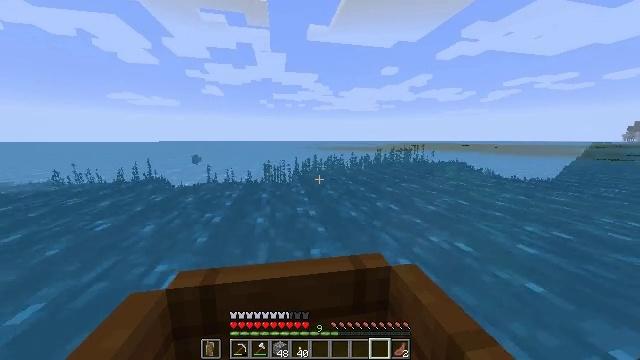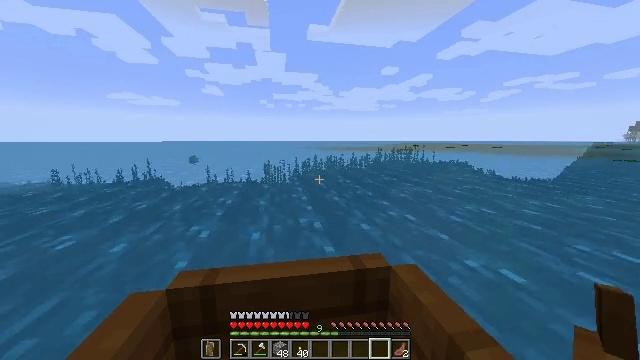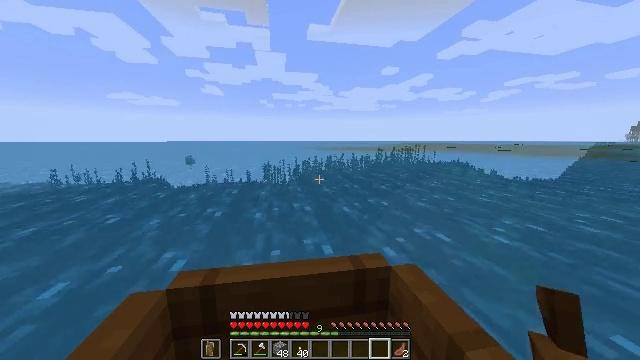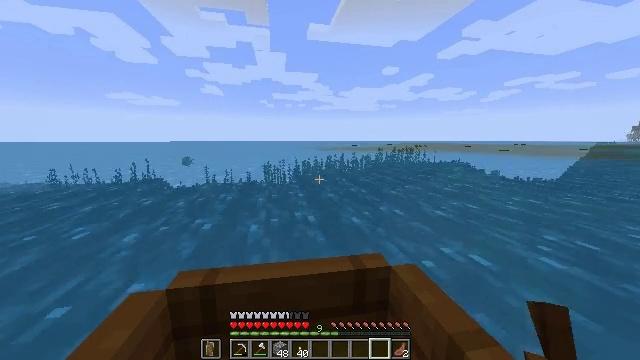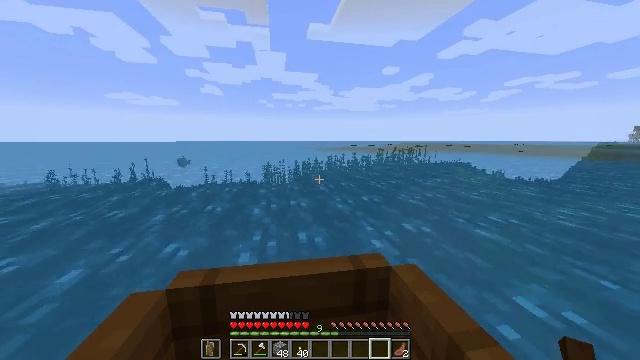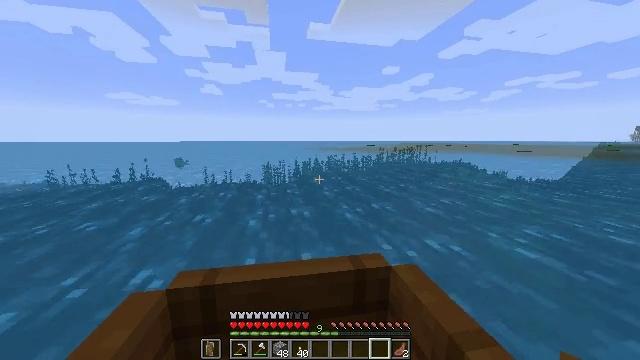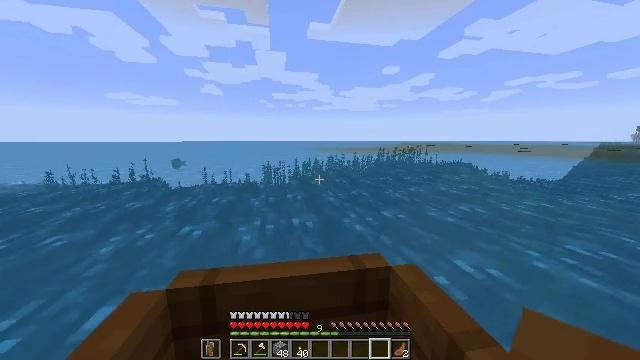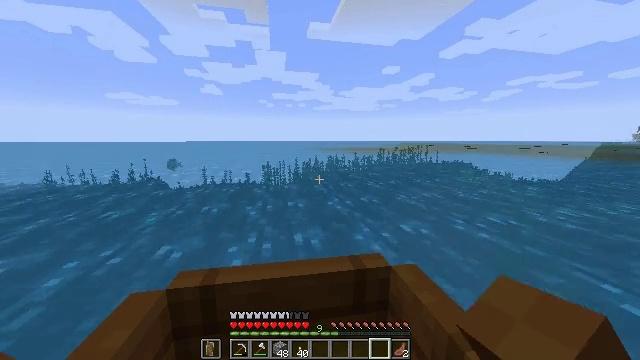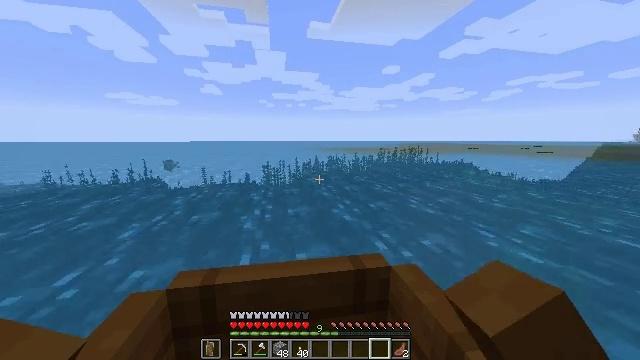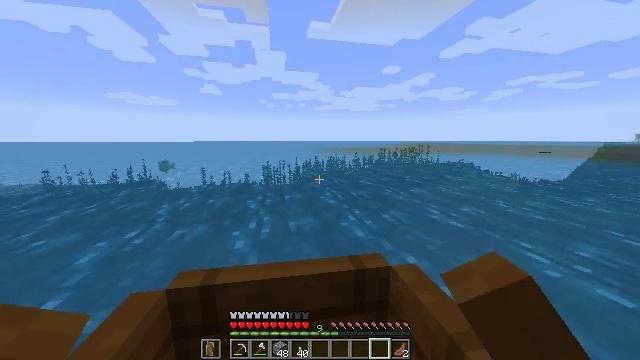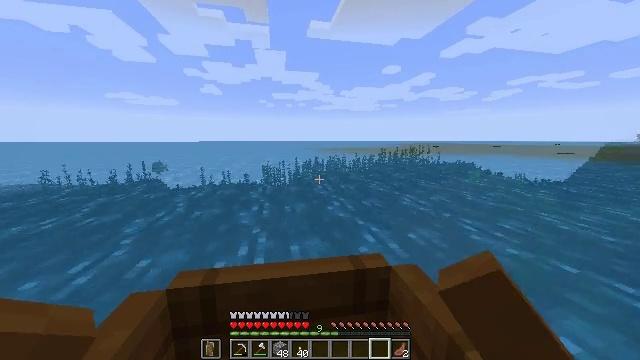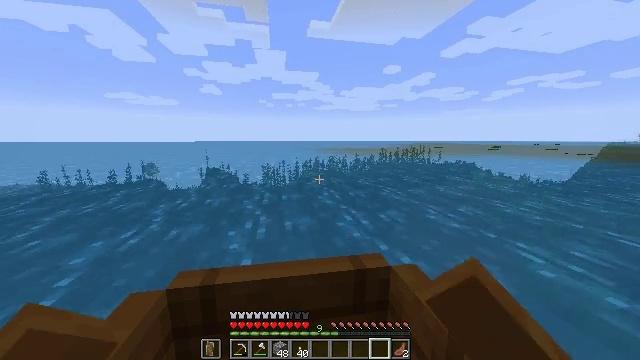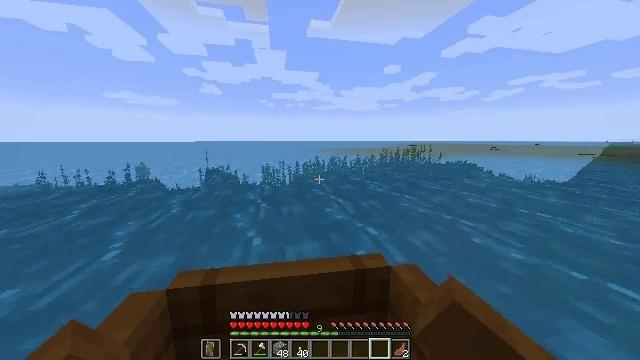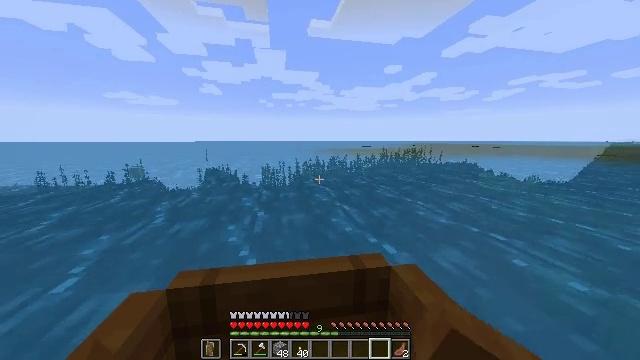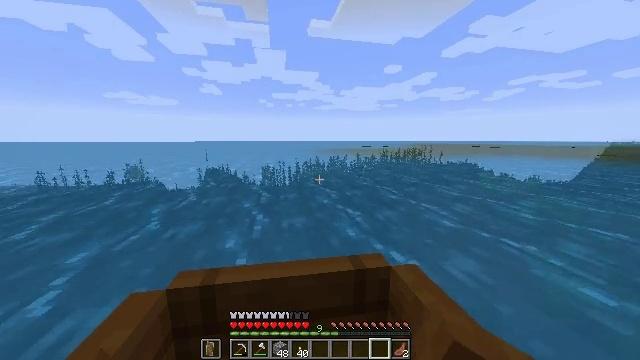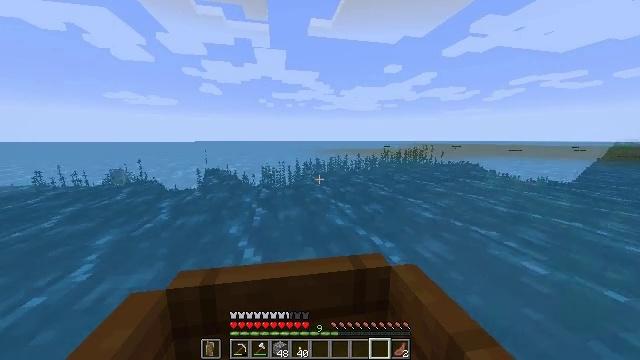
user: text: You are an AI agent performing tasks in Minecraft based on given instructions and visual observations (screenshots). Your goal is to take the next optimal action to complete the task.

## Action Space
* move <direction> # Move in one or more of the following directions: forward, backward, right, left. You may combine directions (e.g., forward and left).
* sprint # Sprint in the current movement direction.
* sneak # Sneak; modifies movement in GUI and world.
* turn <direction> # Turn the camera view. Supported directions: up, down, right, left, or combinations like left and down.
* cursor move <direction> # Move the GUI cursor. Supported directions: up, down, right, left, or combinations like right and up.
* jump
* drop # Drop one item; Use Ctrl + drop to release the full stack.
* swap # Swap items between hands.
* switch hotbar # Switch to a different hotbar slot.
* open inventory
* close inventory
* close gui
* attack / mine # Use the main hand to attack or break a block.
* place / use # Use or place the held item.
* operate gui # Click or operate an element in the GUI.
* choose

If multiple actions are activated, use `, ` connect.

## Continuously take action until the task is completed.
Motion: motion action
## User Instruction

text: Dive and mine the kelp.
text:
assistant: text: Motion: move forward, sprint
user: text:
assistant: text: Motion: move forward, sprint
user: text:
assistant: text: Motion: move forward, sprint
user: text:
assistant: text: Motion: move forward, sprint
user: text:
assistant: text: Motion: move forward, sprint
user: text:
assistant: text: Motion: move forward, sprint
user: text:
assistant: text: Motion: move forward, sprint
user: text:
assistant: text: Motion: move forward, sprint
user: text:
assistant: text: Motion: move forward, sprint
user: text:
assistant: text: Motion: move forward, sprint
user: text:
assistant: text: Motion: move forward, sprint
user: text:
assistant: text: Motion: move forward, sprint
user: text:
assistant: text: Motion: move forward, sprint
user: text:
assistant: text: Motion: move forward, sprint
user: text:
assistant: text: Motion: move forward, sprint
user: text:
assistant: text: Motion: move forward, sprint
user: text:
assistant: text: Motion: move forward, sprint
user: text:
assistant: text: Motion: move forward, sprint
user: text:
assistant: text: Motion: move forward, sprint
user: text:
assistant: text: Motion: move forward, sprint
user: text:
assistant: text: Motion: move forward, sprint
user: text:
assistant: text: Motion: move forward, sprint
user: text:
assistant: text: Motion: move forward, sprint
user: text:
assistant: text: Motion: move forward, sprint
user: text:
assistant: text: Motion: move forward, sprint
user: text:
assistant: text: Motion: move forward, sprint
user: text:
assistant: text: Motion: move forward, sprint
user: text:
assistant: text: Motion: move forward, sprint
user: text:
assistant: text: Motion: move forward, sprint
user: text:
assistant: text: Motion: move forward, sprint